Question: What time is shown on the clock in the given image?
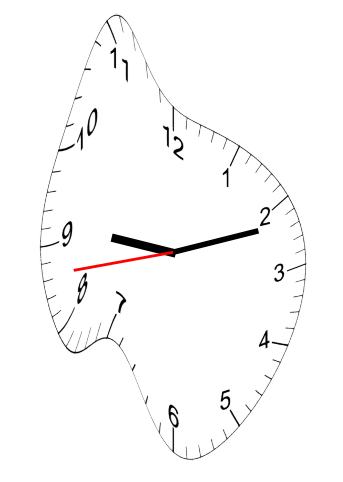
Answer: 09:11:43